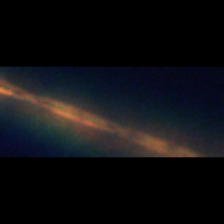
Taxon: Psuedo-nitzschia
Group: Diatoms